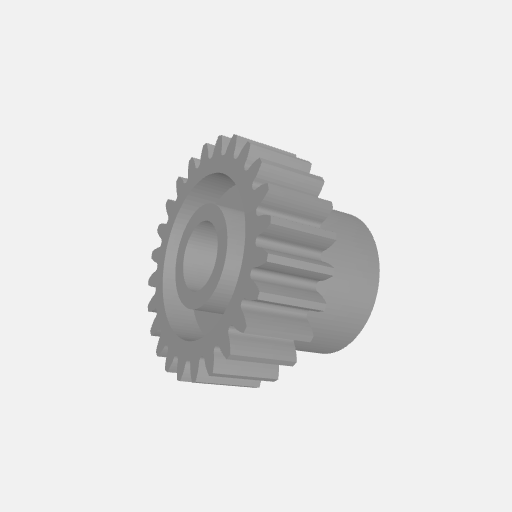
Part: PinionGear6ID24T